Question: Can someone help me figure out how to remove the darn prediction text in codeblocks?
Picture below, thanks

edit: sorry if I'm doing this wrong, first time on the site <3 all!
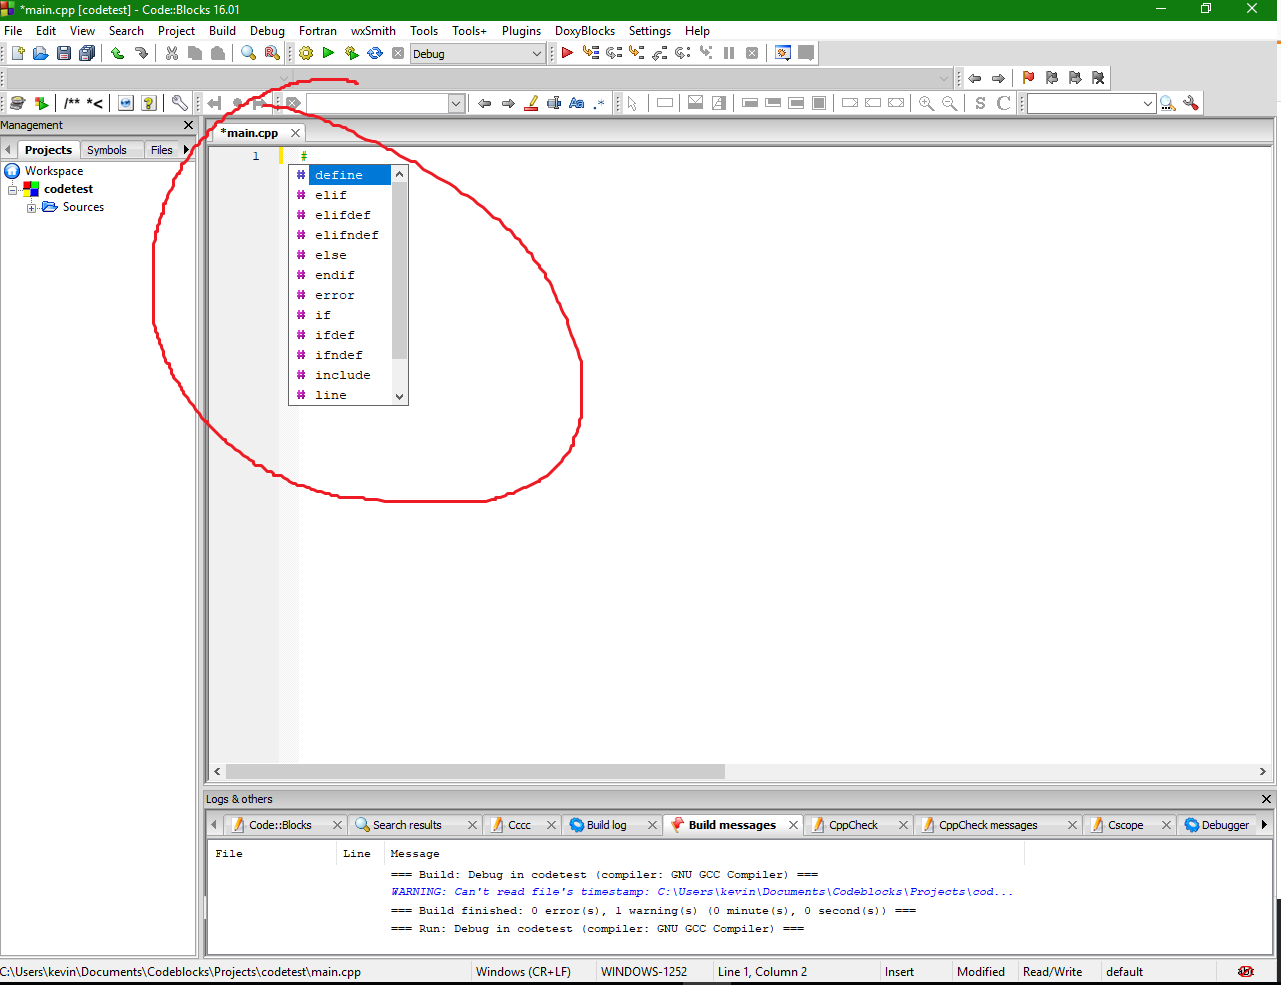
Answer: Goto 'Settings-> Editor-> Editor Settings' tab.
Uncheck code completion.